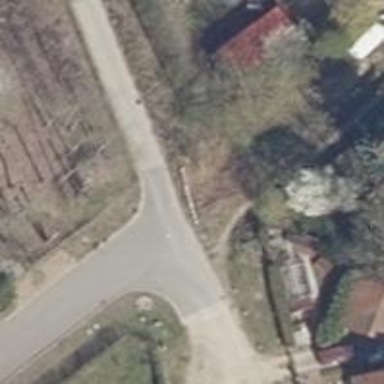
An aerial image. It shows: Gravel footway.